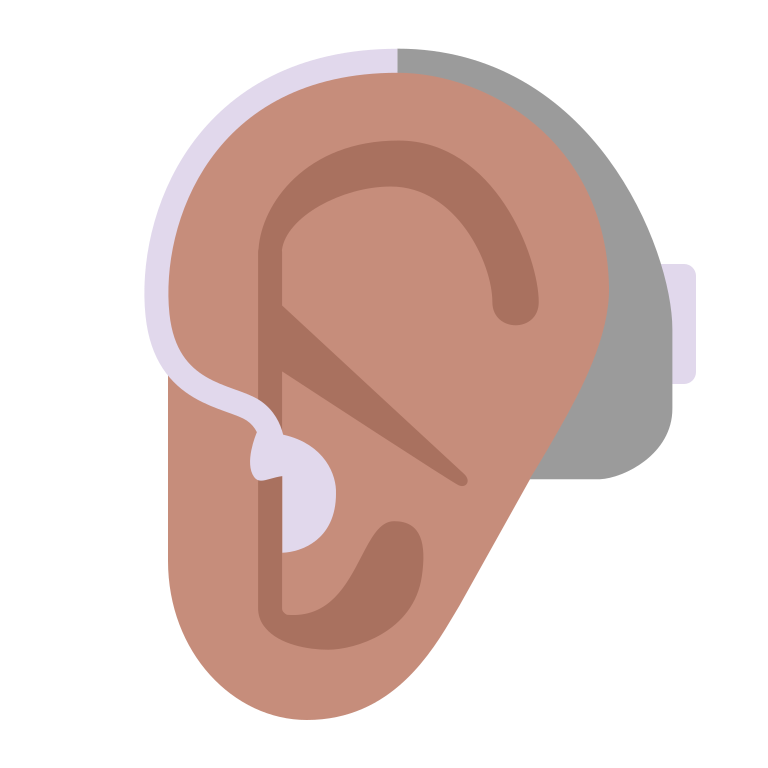
ear with hearing aid flat